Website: crate-barrel
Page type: billing-address
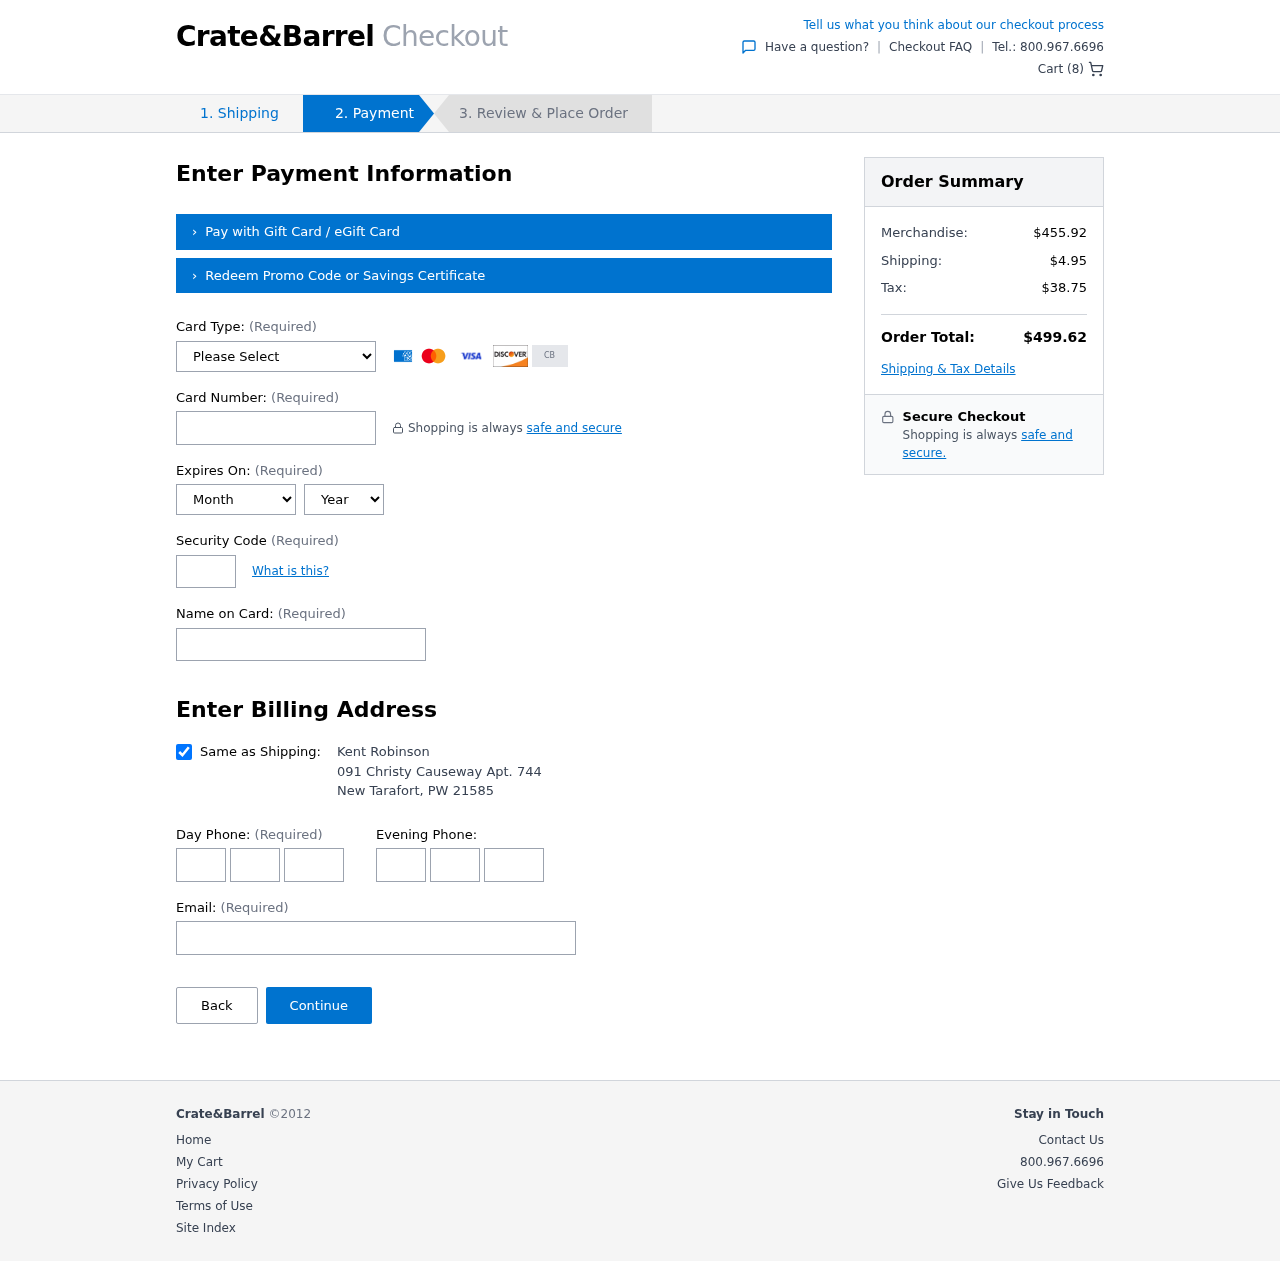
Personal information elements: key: PII_CARD_CVV
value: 621
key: PII_CARD_EXPIRY_MONTH
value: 12
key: PII_CARD_EXPIRY_YEAR
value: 29
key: PII_CARD_NUMBER
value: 6011 6765 3717 1192
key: PII_CARD_TYPE
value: Discover
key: PII_CITY
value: New Tarafort
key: PII_EMAIL
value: krobinson@gmail.com
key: PII_FULLNAME
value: Kent Robinson
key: PII_PHONE_AREA
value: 717
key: PII_PHONE_PREFIX
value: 673
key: PII_PHONE_SUFFIX
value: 3952
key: PII_POSTCODE
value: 21585
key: PII_STATE_ABBR
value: PW
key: PII_STREET
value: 091 Christy Causeway Apt. 744
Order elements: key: ORDER_NUM_ITEMS
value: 8
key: ORDER_SUBTOTAL
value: $455.92
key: ORDER_SHIPPING_COST
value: $4.95
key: ORDER_TAX
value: $38.75
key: ORDER_TOTAL
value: $499.62